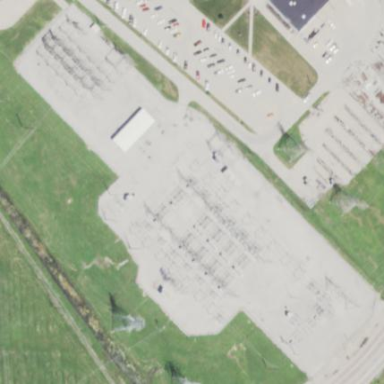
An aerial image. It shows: Power substation.